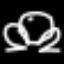
Label: frog